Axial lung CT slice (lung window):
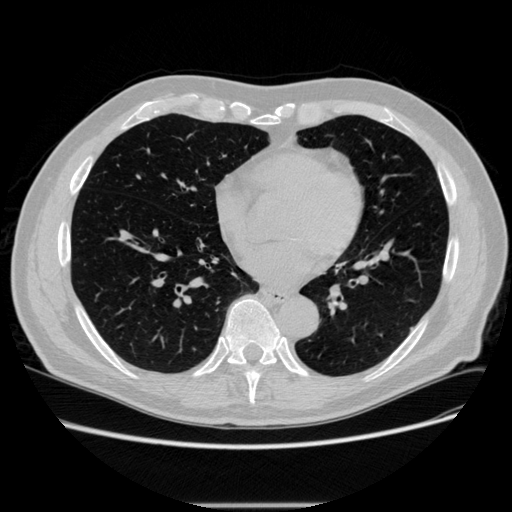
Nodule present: no